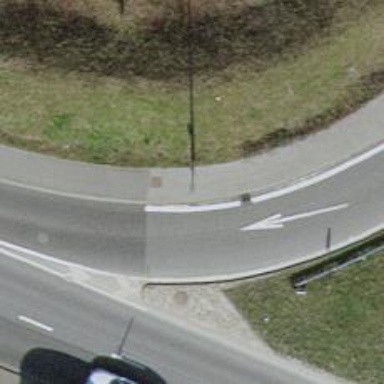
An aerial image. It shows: Asphalt sidewalk along the footway.